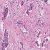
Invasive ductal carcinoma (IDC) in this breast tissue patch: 1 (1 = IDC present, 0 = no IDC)